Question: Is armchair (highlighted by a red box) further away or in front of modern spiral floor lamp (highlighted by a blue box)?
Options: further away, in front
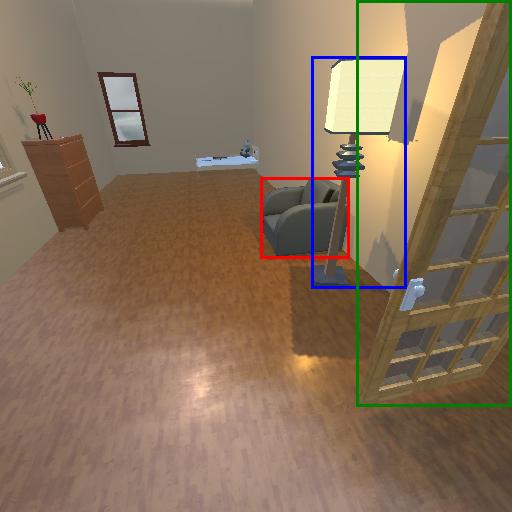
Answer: further away